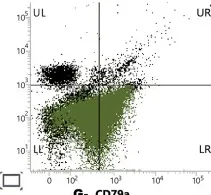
Acute leukemia immunophenotyping by flow cytometry. CD3 and CD7 negative.
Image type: pathology (giemsa)